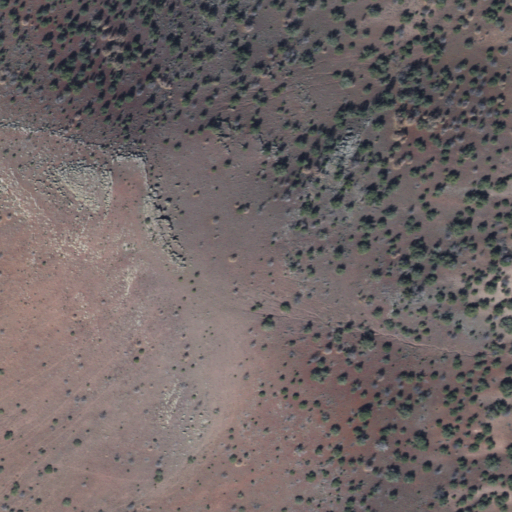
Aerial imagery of mountain in Arizona named Double Knobs containing shrub and evergreen forest